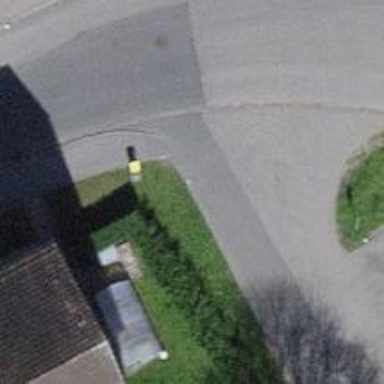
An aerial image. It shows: Post box.